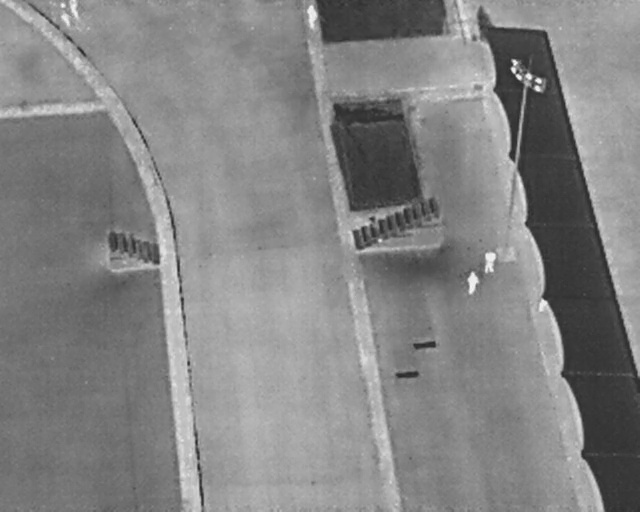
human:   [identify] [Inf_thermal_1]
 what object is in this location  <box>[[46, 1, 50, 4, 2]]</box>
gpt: <ref>1 large person at the top</ref>